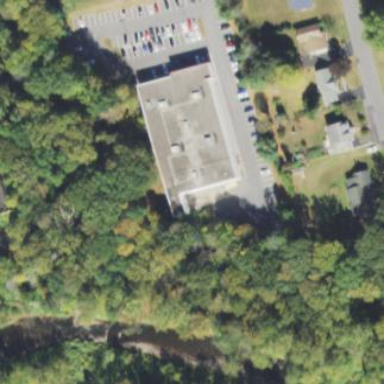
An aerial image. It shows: Fitness center building.